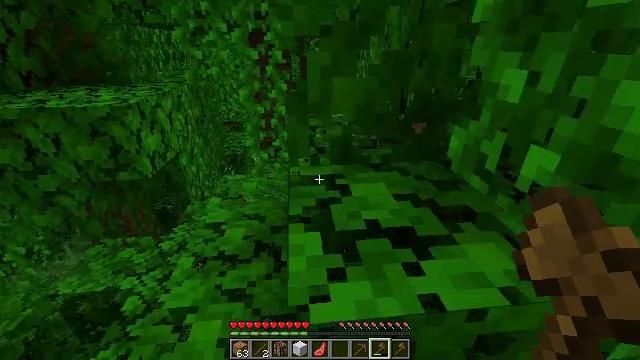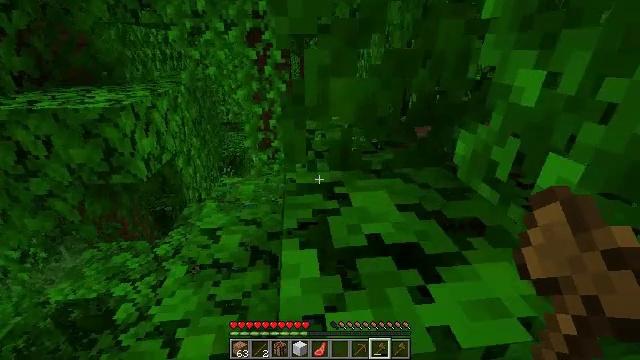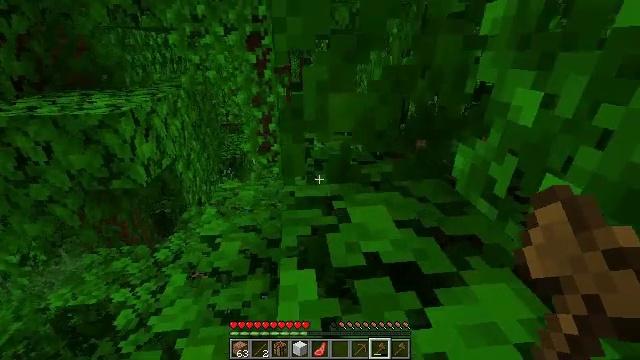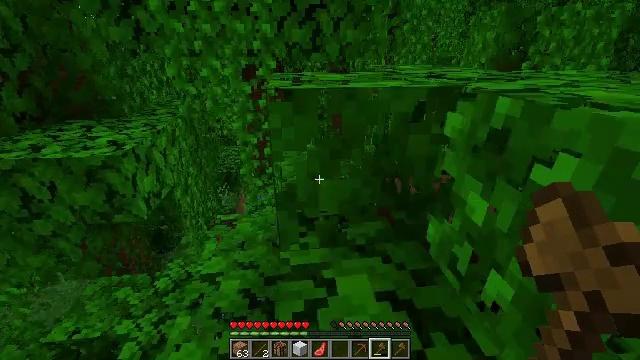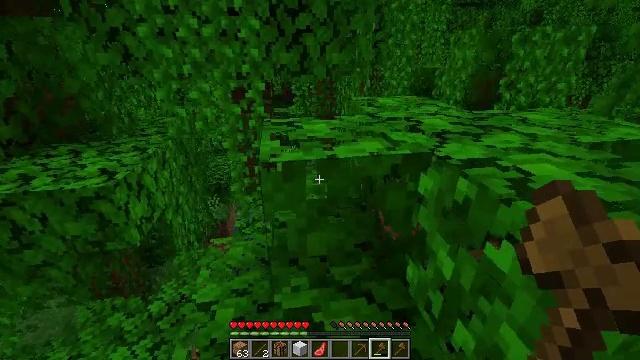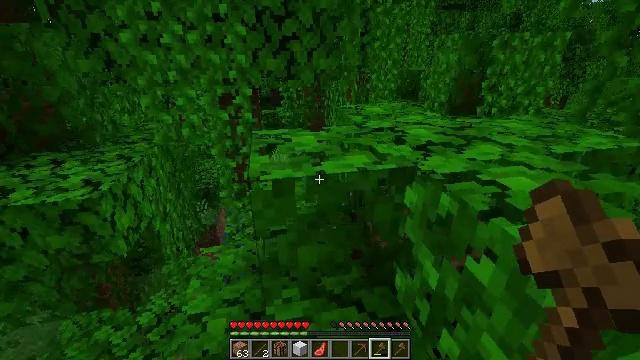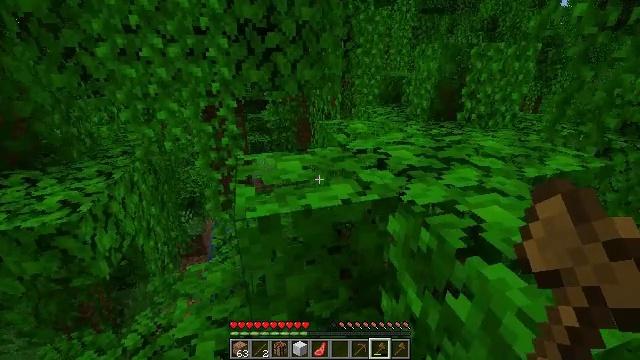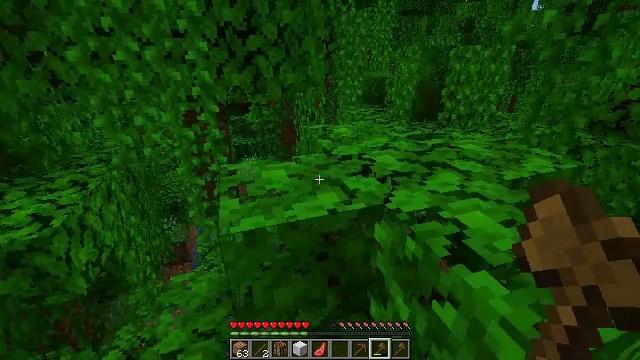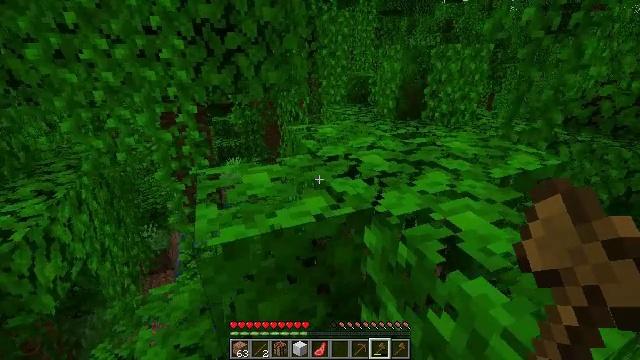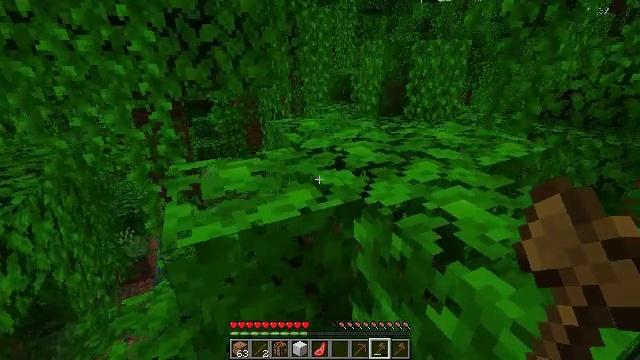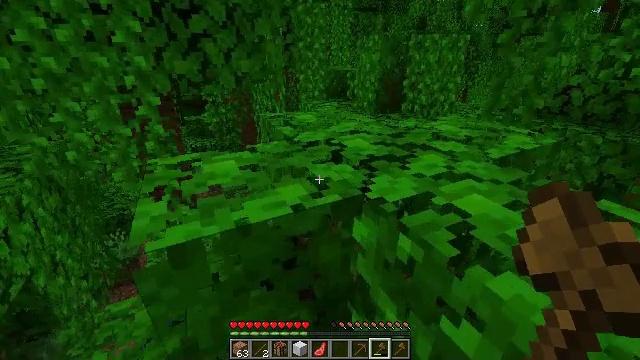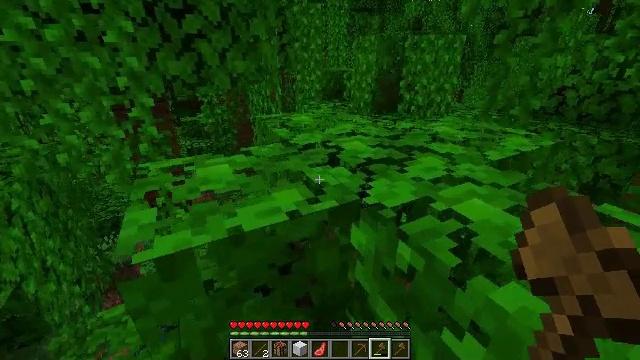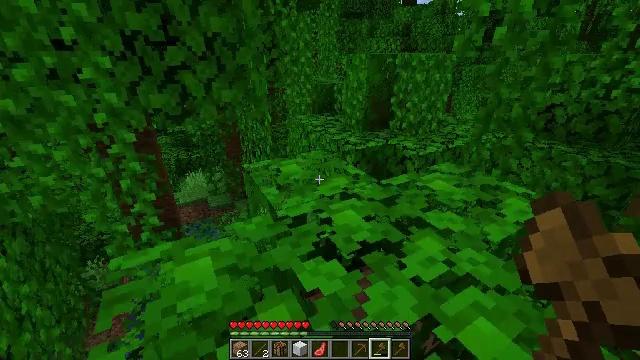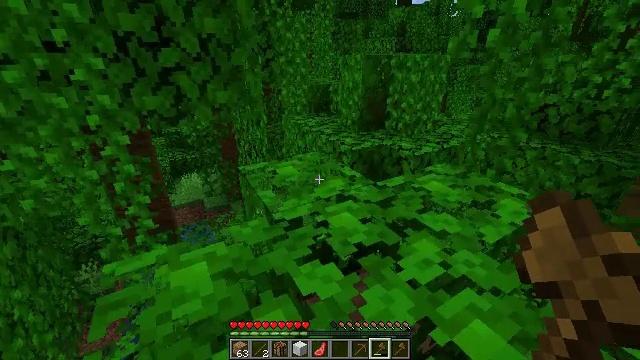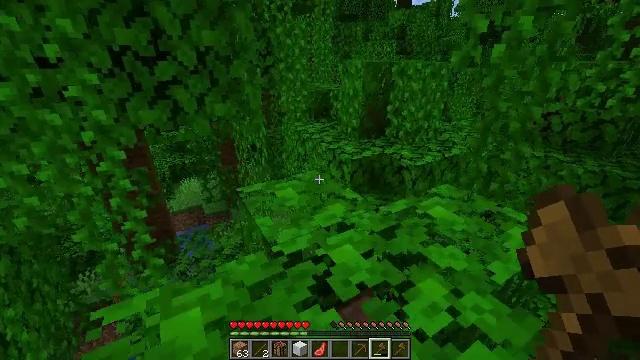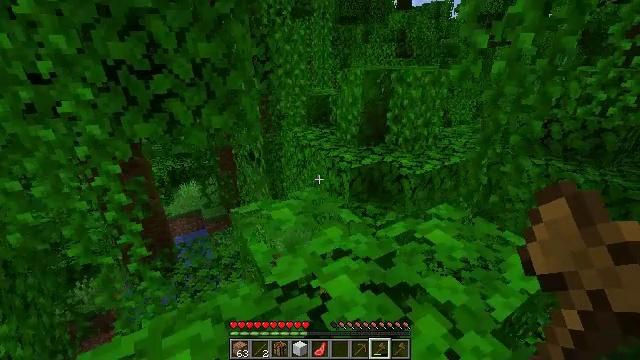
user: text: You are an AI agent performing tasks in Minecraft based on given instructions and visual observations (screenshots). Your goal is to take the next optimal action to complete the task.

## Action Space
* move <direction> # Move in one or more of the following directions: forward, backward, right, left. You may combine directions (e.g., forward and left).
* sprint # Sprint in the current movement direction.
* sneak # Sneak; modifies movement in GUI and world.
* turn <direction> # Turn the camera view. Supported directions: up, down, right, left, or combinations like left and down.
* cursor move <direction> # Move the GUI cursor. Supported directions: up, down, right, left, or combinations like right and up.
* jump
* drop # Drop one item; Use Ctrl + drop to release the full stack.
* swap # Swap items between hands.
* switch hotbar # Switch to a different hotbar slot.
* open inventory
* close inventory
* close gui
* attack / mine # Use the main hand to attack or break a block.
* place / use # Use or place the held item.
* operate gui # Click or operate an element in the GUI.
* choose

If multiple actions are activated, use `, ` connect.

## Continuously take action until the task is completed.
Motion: motion action
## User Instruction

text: Collect vines by mining them.
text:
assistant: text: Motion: move forward
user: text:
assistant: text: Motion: move forward, jump
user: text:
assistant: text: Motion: move forward, turn right, jump
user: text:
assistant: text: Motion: move forward, turn right, jump
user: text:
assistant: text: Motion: move forward, turn right, jump
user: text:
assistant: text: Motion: move forward, turn right, jump
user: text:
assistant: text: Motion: move forward, turn right
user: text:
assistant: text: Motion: move forward, turn right
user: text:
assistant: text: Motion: move forward, turn right
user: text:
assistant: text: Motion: move forward
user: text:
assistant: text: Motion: move forward
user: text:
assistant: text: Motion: move forward, turn right, jump
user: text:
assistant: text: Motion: move forward, jump
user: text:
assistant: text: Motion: move forward, jump
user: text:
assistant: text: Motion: move forward, jump
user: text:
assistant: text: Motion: move forward, jump
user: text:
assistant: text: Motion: move forward, turn down
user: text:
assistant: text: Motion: move forward, turn down
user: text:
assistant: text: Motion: move forward, turn down
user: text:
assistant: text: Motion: move forward, turn down
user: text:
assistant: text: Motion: move forward, turn down
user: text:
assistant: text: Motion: move forward, turn down
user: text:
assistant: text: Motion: move forward, turn left and down
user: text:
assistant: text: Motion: move forward, turn down
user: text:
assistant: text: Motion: move forward, turn down
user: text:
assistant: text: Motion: move forward, turn down
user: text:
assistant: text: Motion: move forward, turn down
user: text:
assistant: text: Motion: move forward, turn down
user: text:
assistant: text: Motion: move forward, turn down
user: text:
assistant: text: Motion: move forward